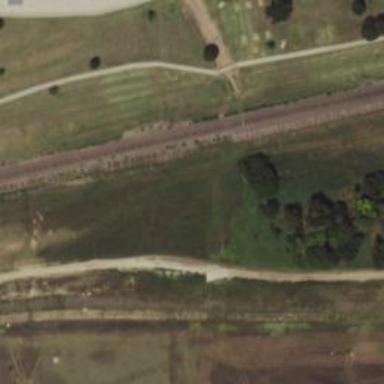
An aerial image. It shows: Railway spur service.